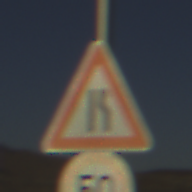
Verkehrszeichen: EinseitigVerengteFahrbahnRechts
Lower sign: Geschwindigkeit50
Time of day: SunriseSunset
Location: Outdoor (Nature)
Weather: Clear
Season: NotSpecified
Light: Natural